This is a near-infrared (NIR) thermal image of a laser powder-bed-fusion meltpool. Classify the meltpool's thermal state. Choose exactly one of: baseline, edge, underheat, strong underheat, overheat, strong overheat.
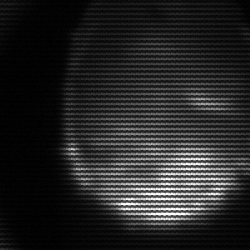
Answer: edge